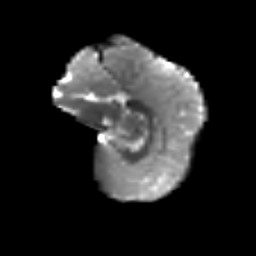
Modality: T2w
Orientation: sagittal
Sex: male
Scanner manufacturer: siemens
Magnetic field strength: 3 T
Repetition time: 5 s
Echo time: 0.071 s